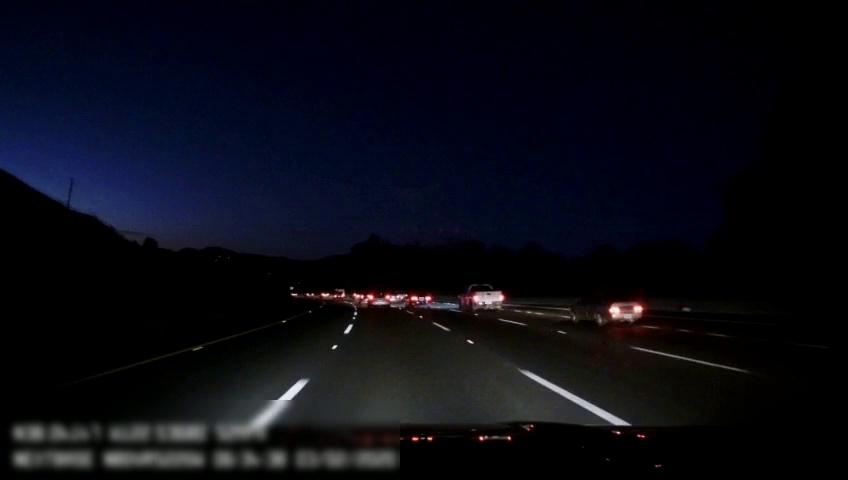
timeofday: Night
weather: Other
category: Drivable Space
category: Vehicles | Car
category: Vehicles | SUV
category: Vehicles | Car
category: Vehicles | Truck
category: Lanes | Alternate Lane
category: Lanes | Current Lane
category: Lanes | Current Lane
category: Lanes | Alternate Lane
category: Lanes | Alternate Lane
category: Lanes | Alternate Lane